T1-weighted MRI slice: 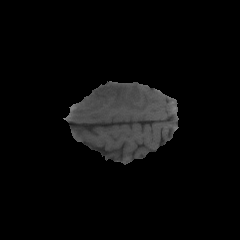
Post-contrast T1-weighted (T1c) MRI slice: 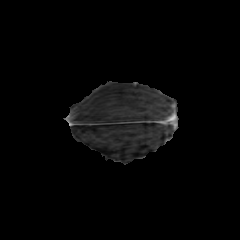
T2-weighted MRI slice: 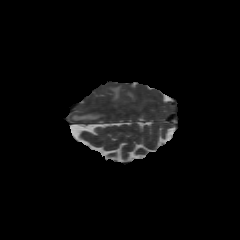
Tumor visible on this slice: yes